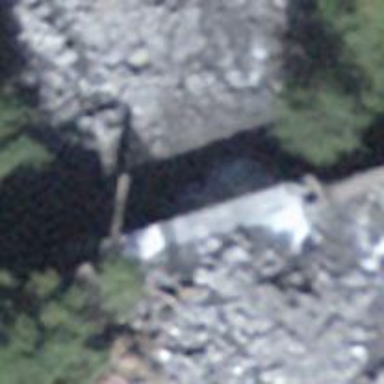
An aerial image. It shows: Check dam at location with retaining wall.